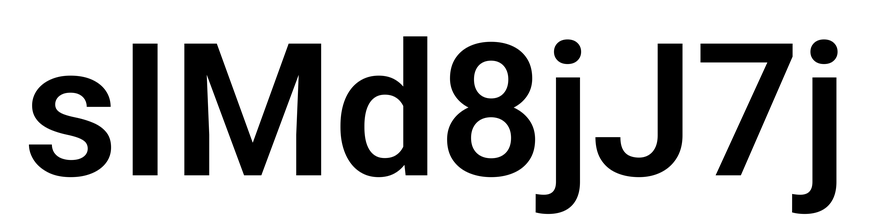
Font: Roboto_SemiBold